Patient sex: M
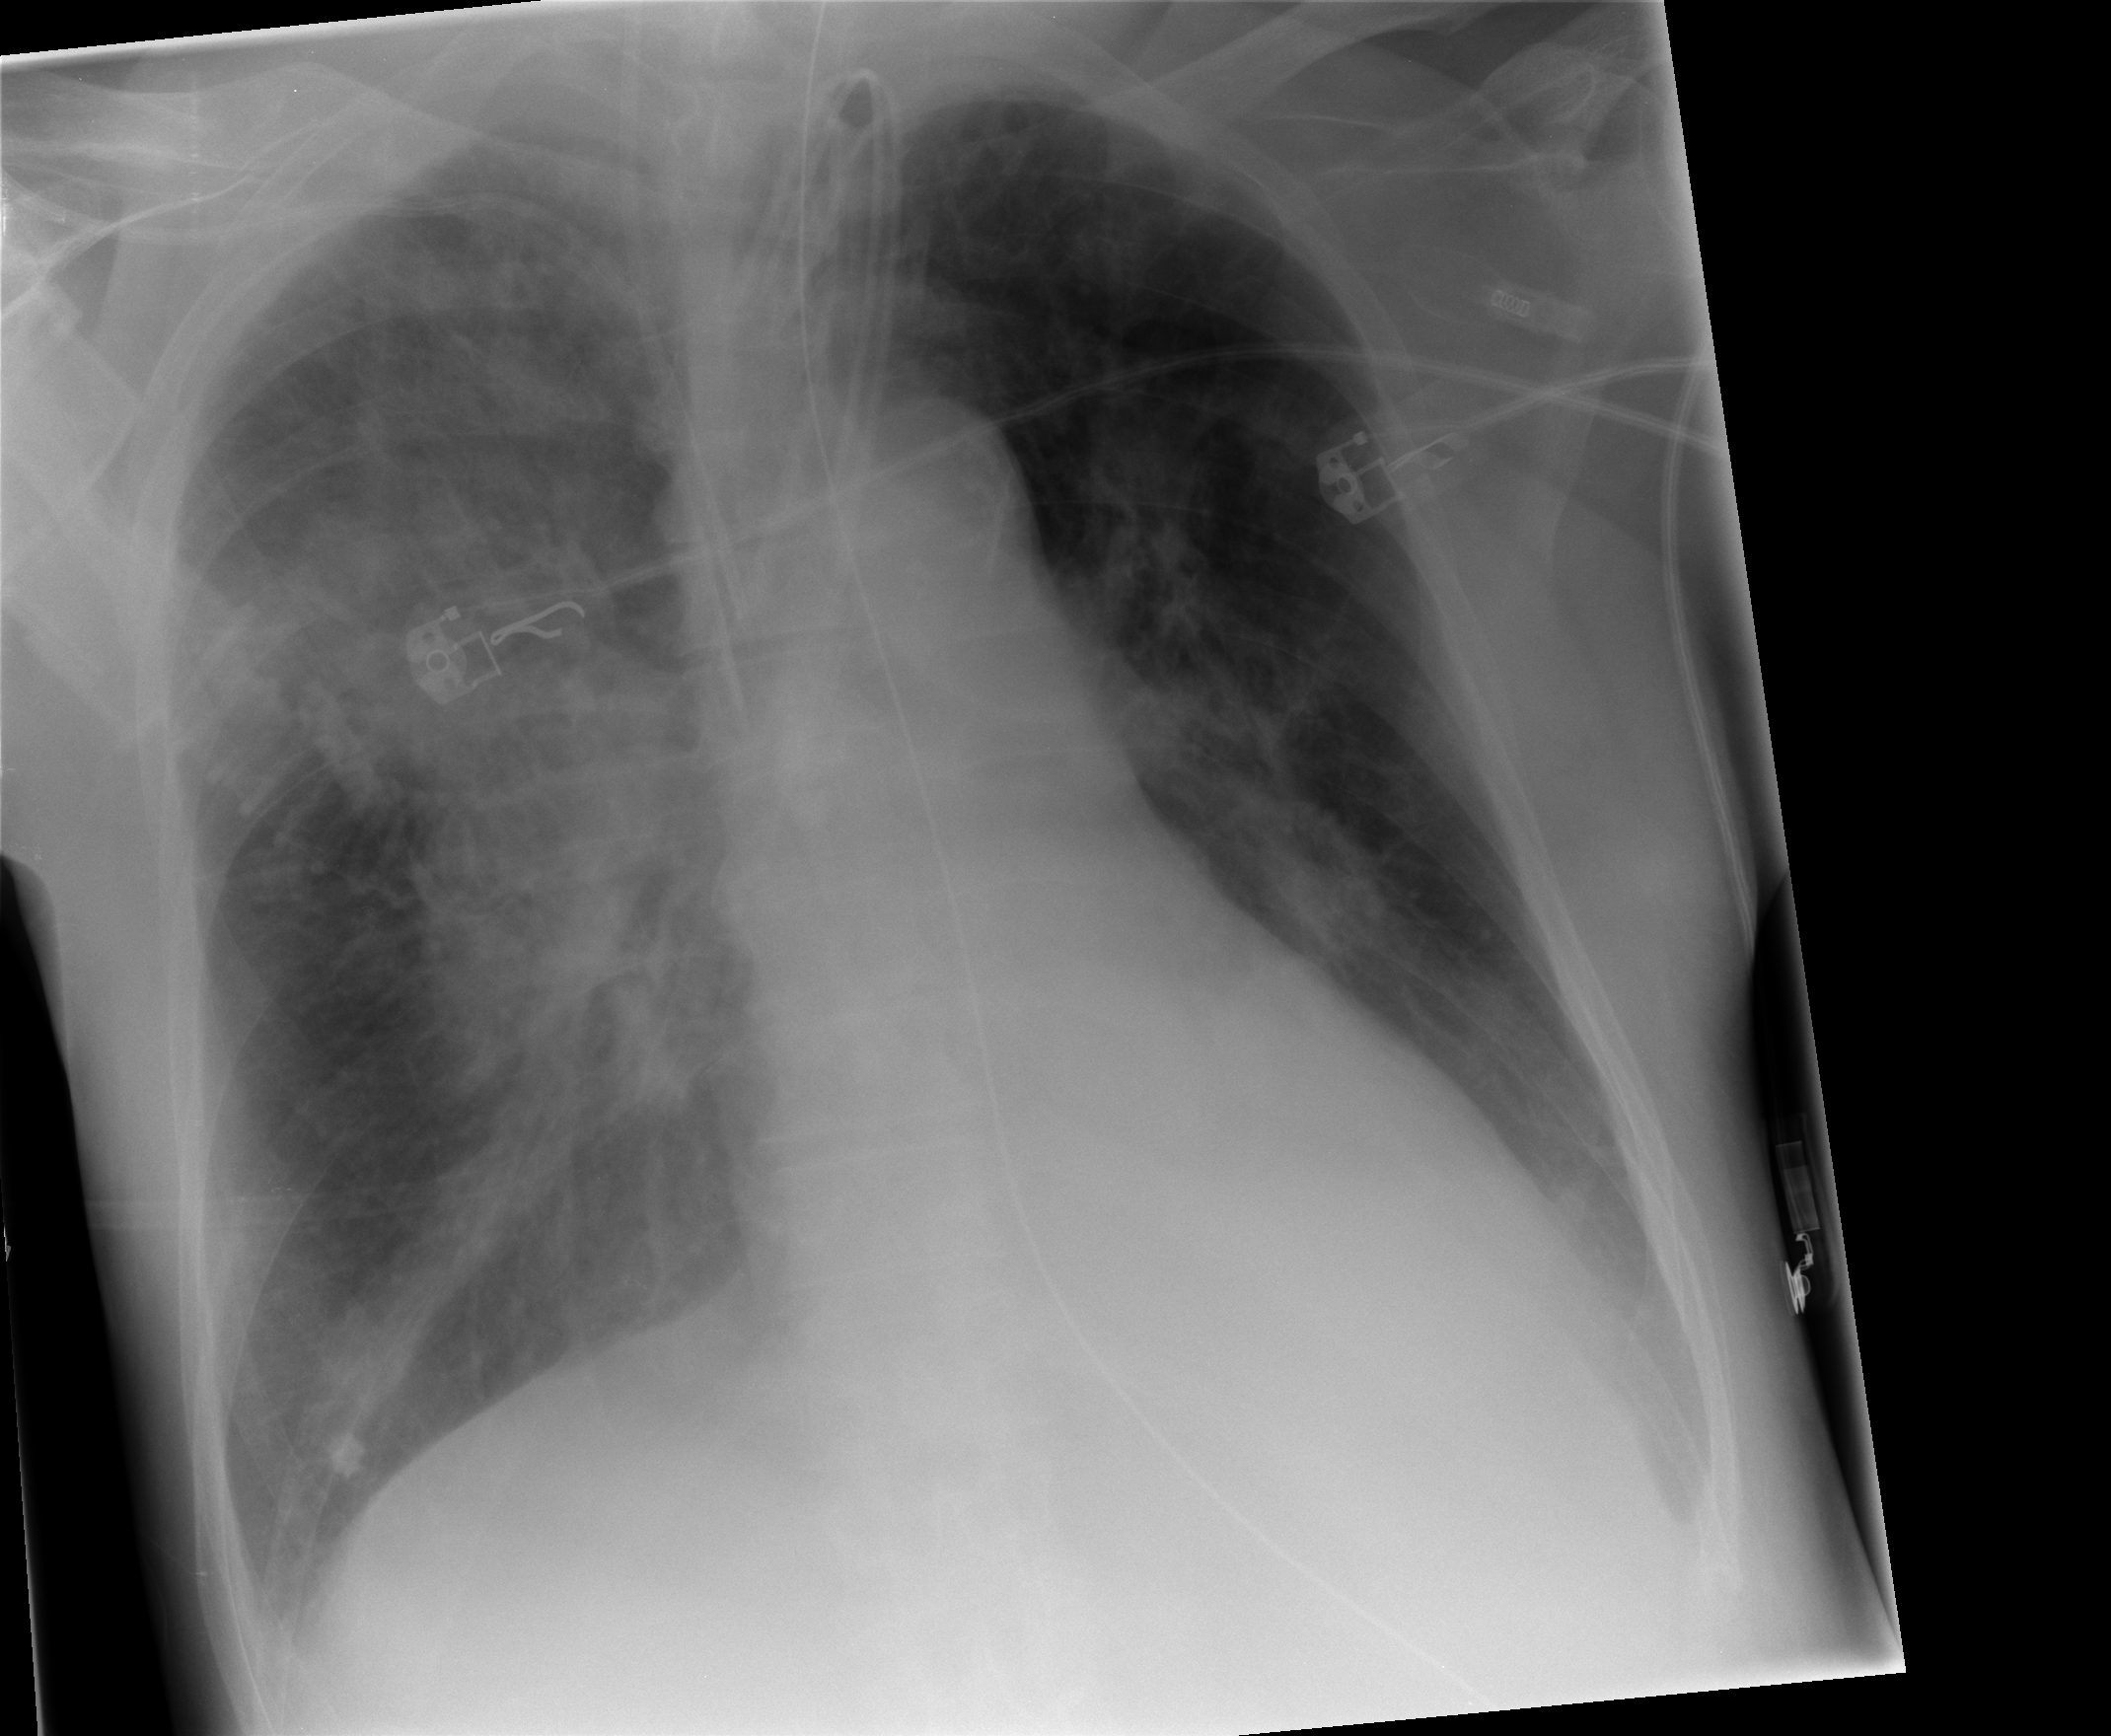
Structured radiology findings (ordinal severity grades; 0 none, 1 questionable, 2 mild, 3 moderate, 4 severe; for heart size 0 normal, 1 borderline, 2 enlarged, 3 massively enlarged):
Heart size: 0
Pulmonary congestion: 2
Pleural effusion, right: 1
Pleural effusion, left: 1
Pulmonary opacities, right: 4
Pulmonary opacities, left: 2
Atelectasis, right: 3
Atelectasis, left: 2